Question: A mockup is below that probably explains better than words. Essentially, I want a list where items can be added/removed dynamically by the user, and each item has configurable settings screen.
So there are two keys here:
1. Adding to the main preferences screen
2. Starting an activityForResult when an item is pressed. This activity will show another preferences view (sliders, checkboxes, etc) where the user can manipulate these and then return the new values to be stored in a data structure.
Image:

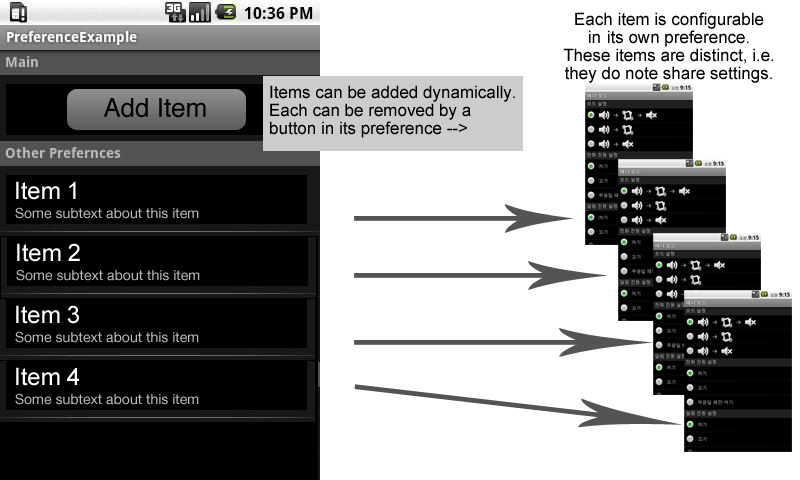
Answer: Actually creating the preference screens dynamically is easy. You can do it in code (search the API Demos sample app for 'PreferenceFromCode.java') or by expanding an XML file that you can write ('PreferencesFromXml.java'). What's going to be hard is coming up with a sensible UI and storage back-end for the user to compose and store these dynamic preference collections.